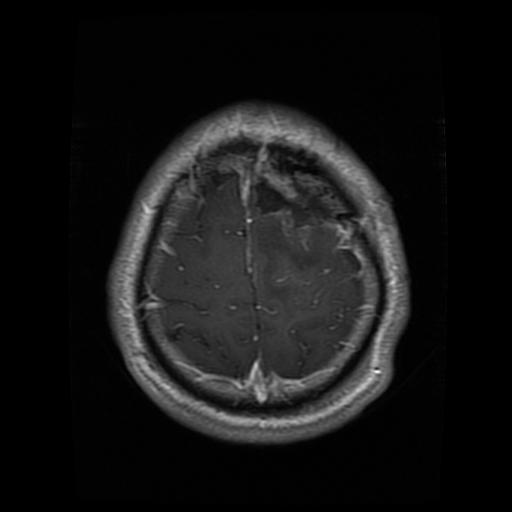
Label: glioma